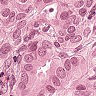
Metastatic tissue present: yes